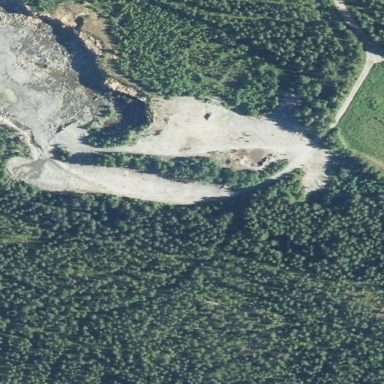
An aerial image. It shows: Quarry area where gravel is extracted.